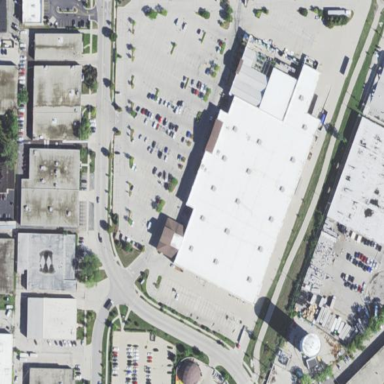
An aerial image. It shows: Retail building.